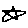
Label: star